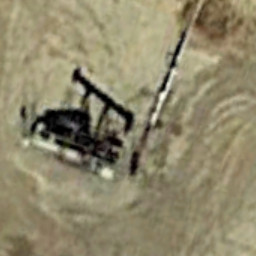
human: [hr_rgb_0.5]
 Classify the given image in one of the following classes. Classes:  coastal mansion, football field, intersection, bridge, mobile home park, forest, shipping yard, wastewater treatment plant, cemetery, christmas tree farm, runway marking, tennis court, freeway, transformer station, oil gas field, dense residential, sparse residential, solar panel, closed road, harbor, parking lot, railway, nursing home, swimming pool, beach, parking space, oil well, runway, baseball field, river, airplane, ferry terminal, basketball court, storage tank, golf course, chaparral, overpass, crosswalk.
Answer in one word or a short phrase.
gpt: oil well